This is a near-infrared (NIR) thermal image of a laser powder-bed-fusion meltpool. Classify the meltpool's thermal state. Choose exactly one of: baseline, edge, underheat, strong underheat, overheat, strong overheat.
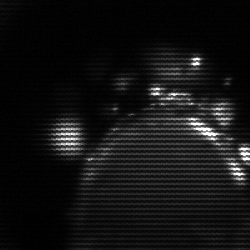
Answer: edge